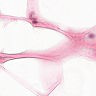
Metastatic tissue present: no